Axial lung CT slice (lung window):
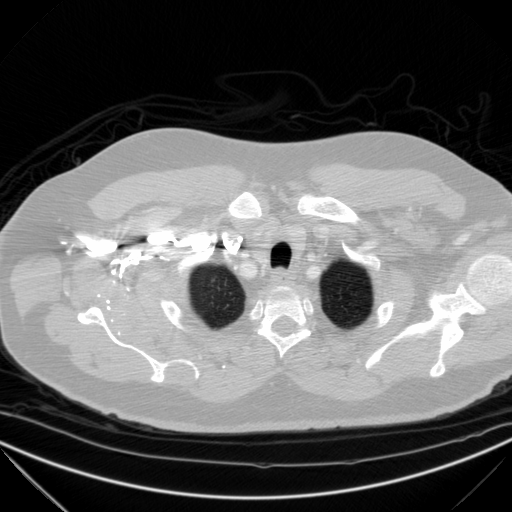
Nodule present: no